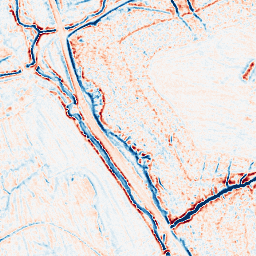
Category: edge_preserving
Decomposition family: bilateral
Decomposition parameters: d: 9
sigma_color: 150
sigma_space: 100
Upsampling method: sinc_hamming
Upsampling parameters: scale: 4
kernel_size: 8
Upsampling scale: 4